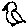
Label: bird